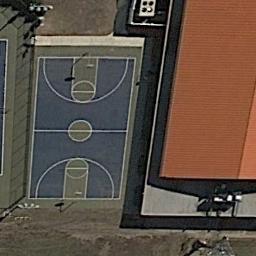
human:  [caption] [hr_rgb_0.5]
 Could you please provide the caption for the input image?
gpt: A basketball court on the vacant lot and a building beside .

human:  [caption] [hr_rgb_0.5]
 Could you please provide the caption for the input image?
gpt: There is a basketball court next to the building .

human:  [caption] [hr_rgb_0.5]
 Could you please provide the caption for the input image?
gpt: There is a basketball court next to a red building .

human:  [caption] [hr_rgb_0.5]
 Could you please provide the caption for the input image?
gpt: To the left of the red house is a blue-green basketball court .

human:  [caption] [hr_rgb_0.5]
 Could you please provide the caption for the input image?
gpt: A red building is beside the basketball court .